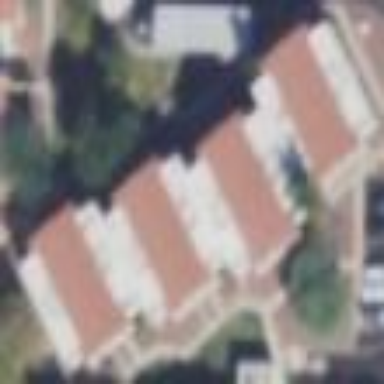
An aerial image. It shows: View of apartment building.